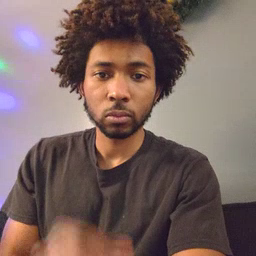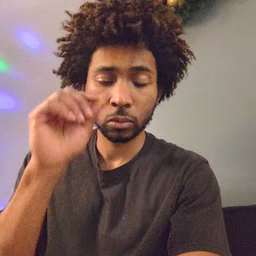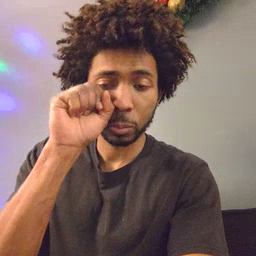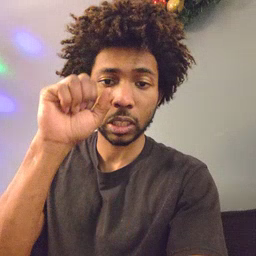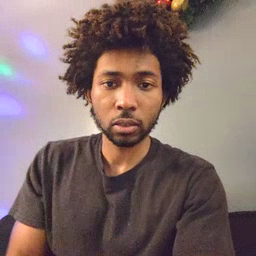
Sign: awake